Question: how to make multiple shapes like I drew.

this my base_shape.xml
'''
<layer-list xmlns:android="http://schemas.android.com/apk/res/android" >
<item>
<shape android:shape="rectangle"
>
<gradient android:angle="0"
android:startColor="#70B0EE"
android:endColor="#6A92F0" />
<corners
android:topLeftRadius="8dp"
android:bottomLeftRadius="8dp"
android:bottomRightRadius="8dp"
android:topRightRadius="8dp"
/>
</shape>
</item>
<item
android:left="200dp" >
<shape android:shape="rectangle>
<gradient android:angle="0"
android:startColor="#B0C7DD"
android:endColor="#6A92F0" />
<corners
android:bottomRightRadius="8dp"
android:bottomLeftRadius="8pt"
android:topLeftRadius="130pt"/>
</shape>
</item>
</layer-list>.
'''
and this my_layout.xml
'''
<RelativeLayout
android:background="@drawable/base_shape"
android:layout_marginTop="10dp"
android:layout_marginRight="15dp"
android:layout_marginLeft="15dp"
android:layout_below="@+id/ln1"
android:layout_width="match_parent"
android:layout_height="100dp">
</RelativeLayout>
'''
I have a problem, the top right radius is not working, please help.
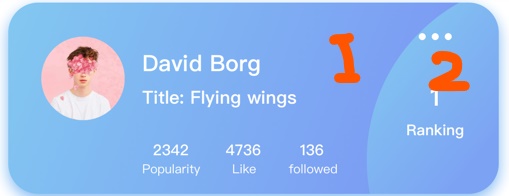
Answer: You didn't provide enough information to answer your question but I am trying my best here, the view mainly should be a constraint layout within you can put the image and the title and everything, on the right side, I think what you are struggling with is the other gradient, it would work as an imageView holding image with alpha on the main constraint layout with constraint to the right side with no margin it will get you the desired result
<URL>